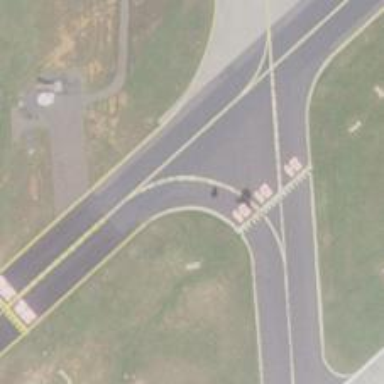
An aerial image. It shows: Image of taxiway at airport.